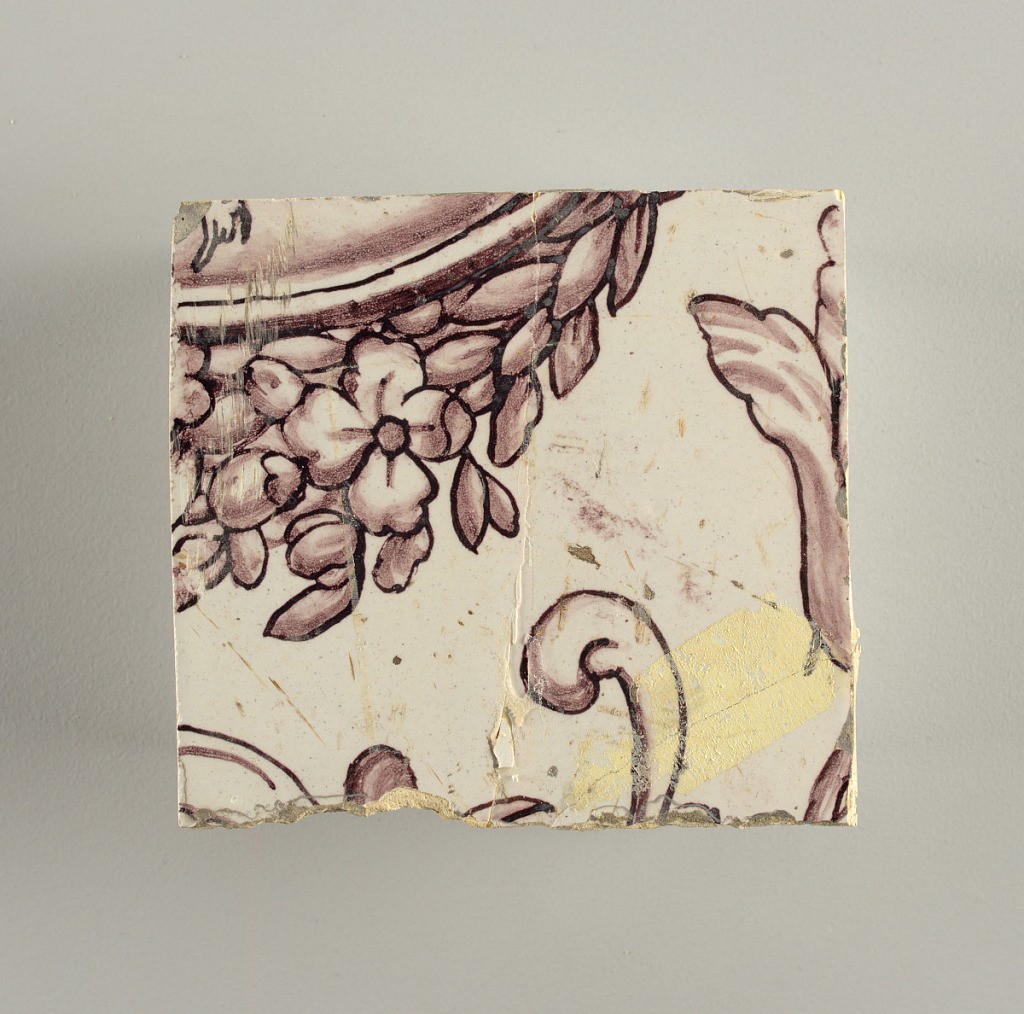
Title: Wall facing
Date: ca. 1725
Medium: tin-glazed earthenware, underglaze
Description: Running design for a frieze or a dado, composed of scrolls of foliage and strapwork, and four repeating motifs--a seated woman in a small upright oval medallion, a putto seated on a rocailled base, and strapwork in axial pattern.  The various panels, A to F, show various repeats of the same design, all being five tiles high and a varying number of tiles wide.